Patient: sex M, age 66
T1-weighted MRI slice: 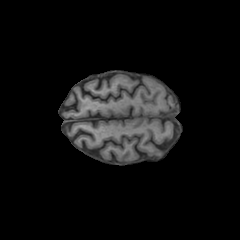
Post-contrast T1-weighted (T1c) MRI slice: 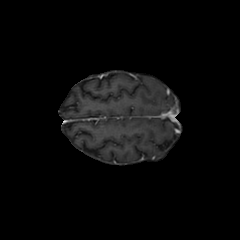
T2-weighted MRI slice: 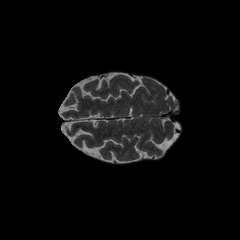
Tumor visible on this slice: no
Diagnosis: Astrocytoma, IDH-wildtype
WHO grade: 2